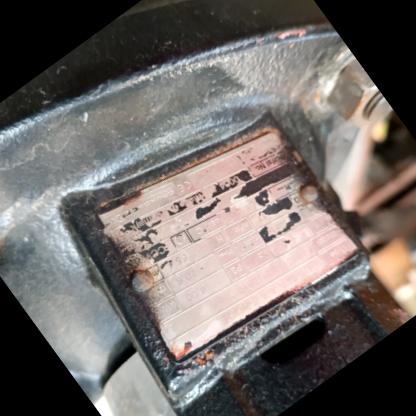
Klasa: tabliczka-znamionowa